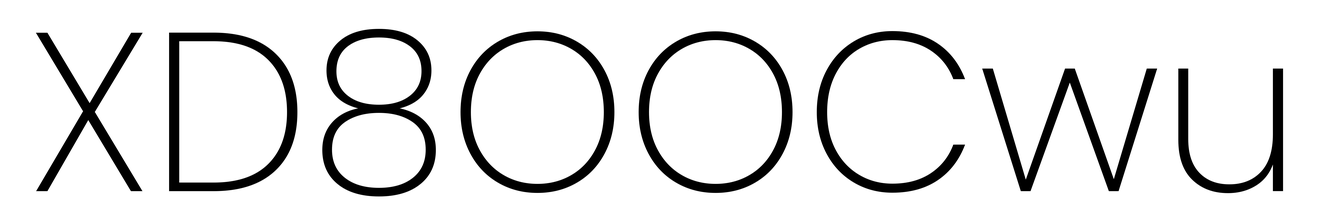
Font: Poppins-ExtraLight